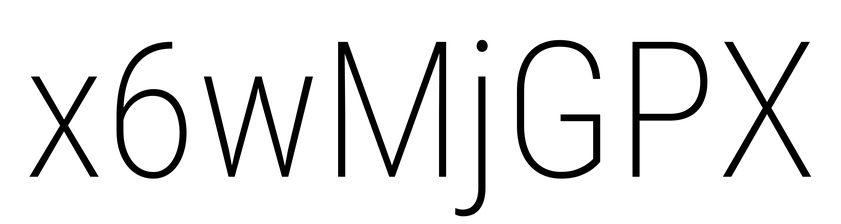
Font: Roboto_Condensed_ExtraLight